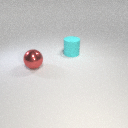
large cyan rubber cylinder behind large red metal sphere